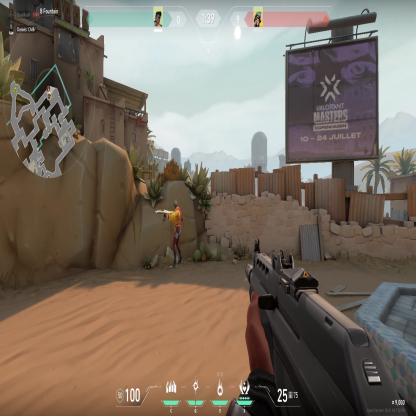
Label: enemy